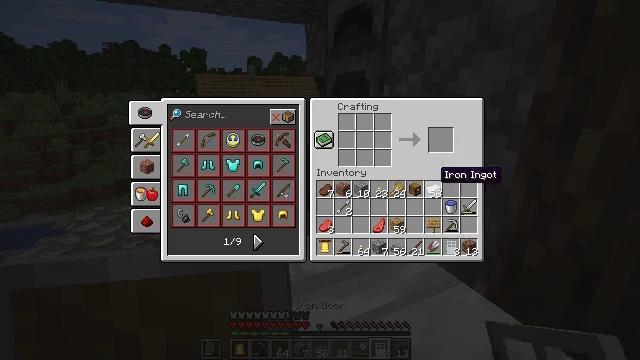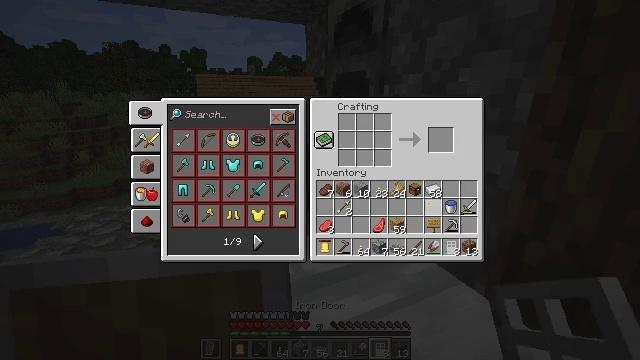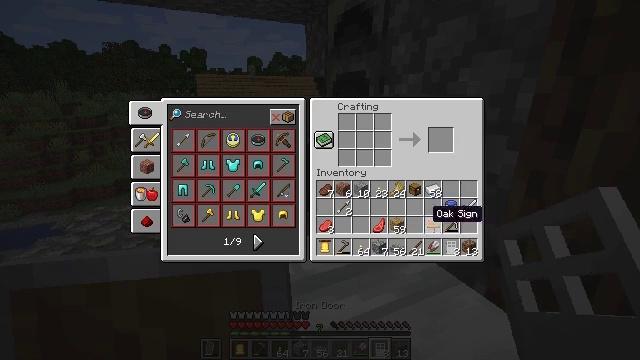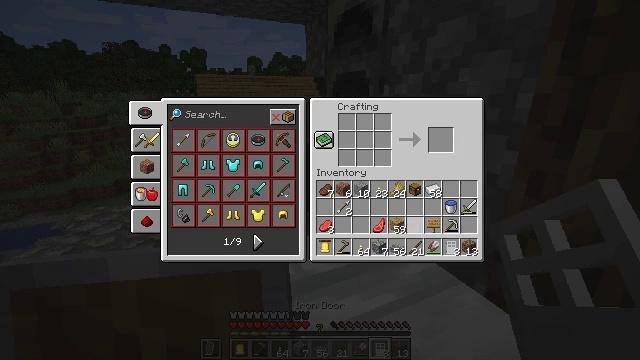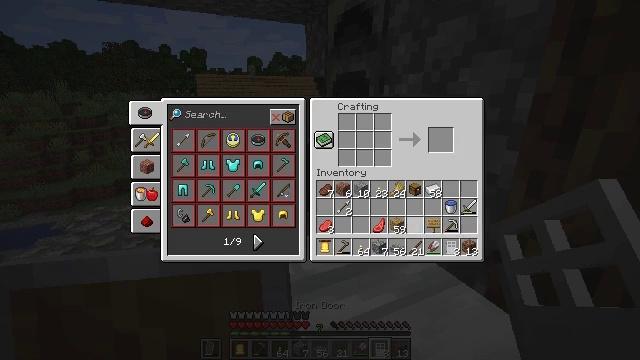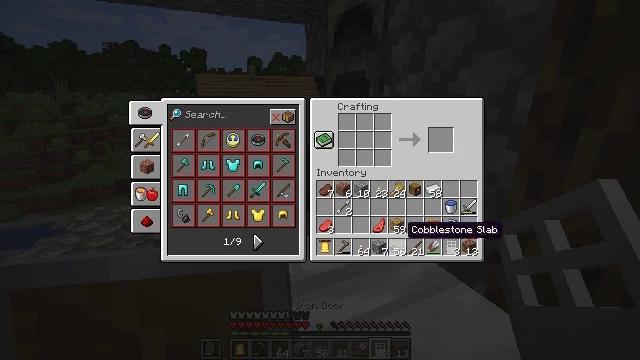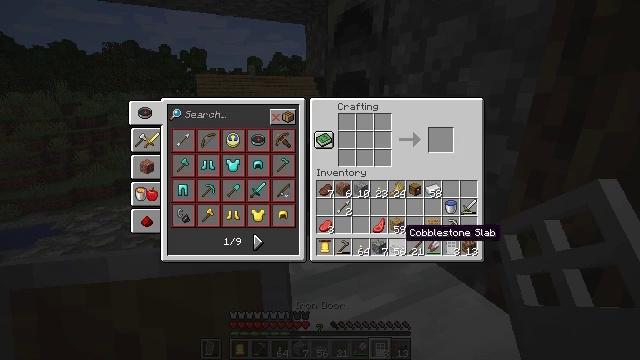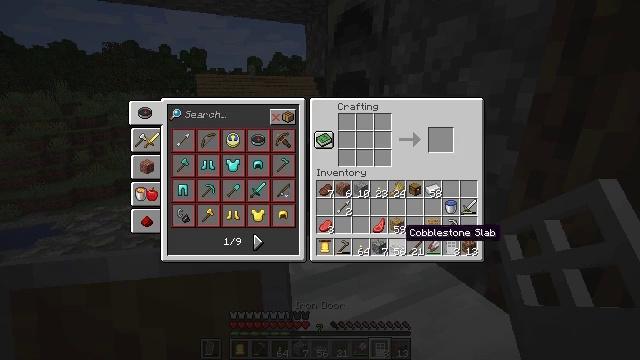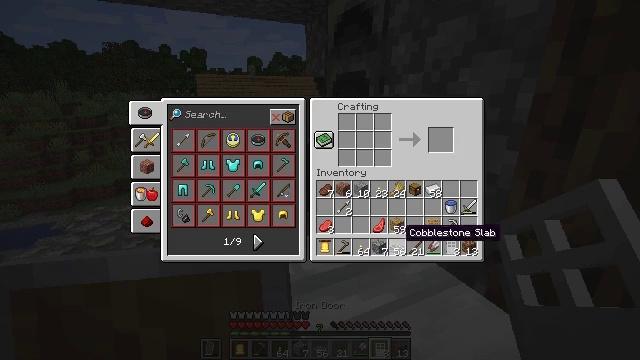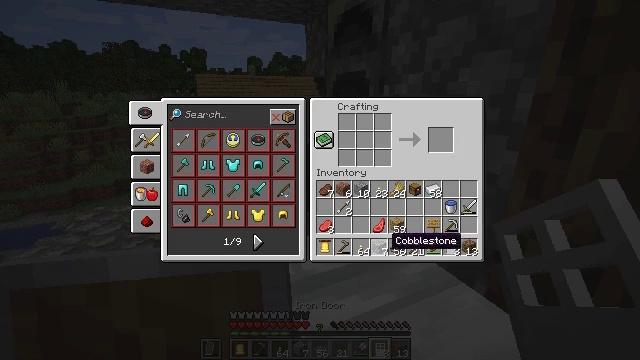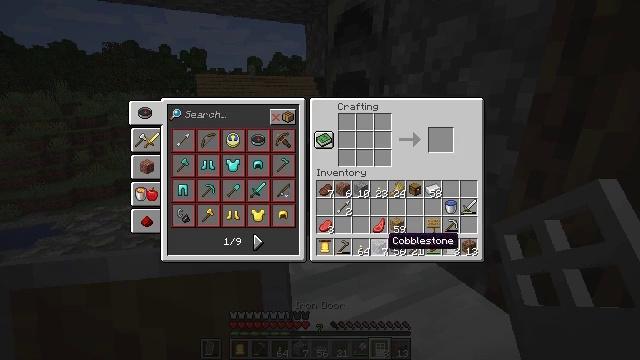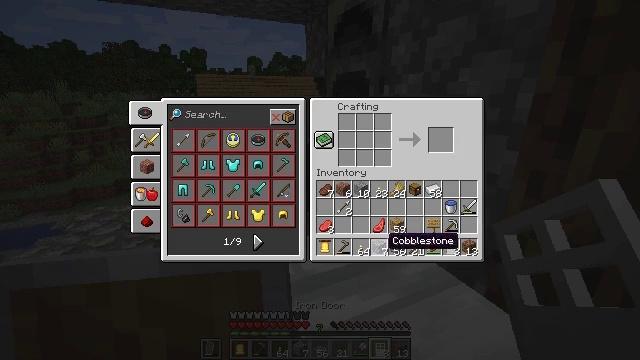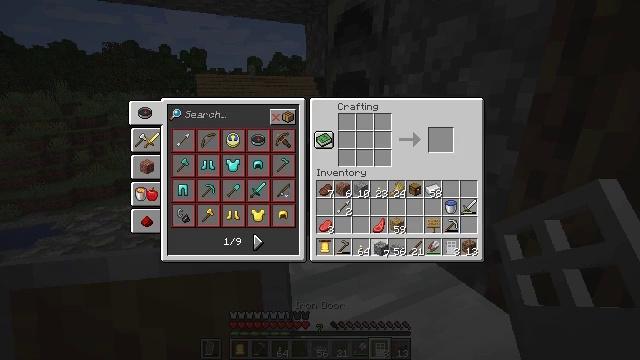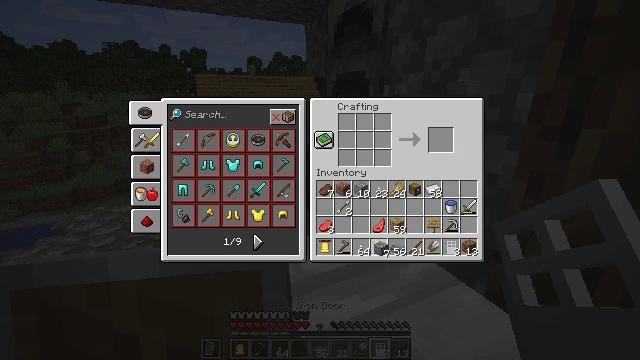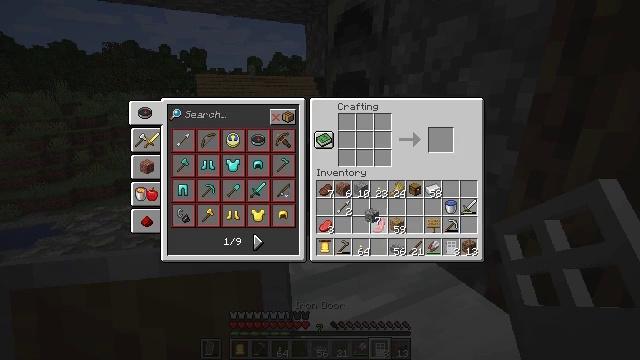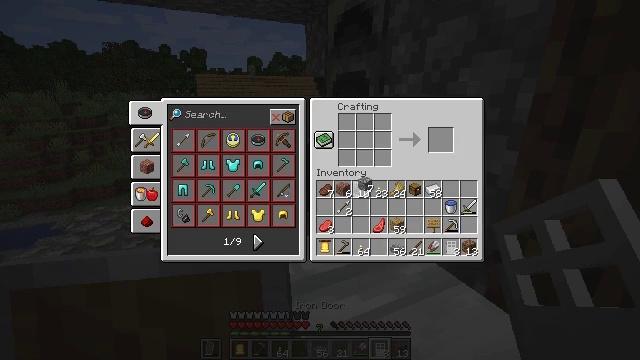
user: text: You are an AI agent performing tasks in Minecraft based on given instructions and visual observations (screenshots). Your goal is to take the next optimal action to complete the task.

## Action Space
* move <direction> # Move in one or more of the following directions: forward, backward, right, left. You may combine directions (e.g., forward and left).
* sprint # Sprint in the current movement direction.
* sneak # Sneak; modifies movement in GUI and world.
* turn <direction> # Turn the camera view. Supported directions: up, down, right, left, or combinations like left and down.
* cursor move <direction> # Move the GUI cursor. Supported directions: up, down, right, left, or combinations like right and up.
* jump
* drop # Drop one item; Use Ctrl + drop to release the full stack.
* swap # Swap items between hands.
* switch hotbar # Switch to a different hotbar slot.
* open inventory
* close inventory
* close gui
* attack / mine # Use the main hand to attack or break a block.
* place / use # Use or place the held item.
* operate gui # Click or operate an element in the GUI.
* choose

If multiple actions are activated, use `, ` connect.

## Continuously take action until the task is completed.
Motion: motion action
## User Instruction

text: Place cobblestone in the furnace to create stone.
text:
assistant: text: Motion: sneak, turn down
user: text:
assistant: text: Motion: turn down
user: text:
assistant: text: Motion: no_op
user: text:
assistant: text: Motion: turn left
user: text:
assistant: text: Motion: turn left
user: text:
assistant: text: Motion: no_op
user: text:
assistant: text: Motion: no_op
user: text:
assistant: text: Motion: no_op
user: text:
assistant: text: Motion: turn left and down
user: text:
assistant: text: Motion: no_op
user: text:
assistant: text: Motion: no_op
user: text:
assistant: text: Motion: attack / mine
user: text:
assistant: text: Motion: attack / mine
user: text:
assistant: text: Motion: turn left and up
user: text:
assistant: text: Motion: turn up
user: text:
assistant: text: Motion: turn up
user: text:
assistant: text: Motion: turn up
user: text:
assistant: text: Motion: no_op
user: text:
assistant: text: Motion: no_op
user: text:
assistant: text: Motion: no_op
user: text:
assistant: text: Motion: no_op
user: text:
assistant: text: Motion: use / place
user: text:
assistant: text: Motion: use / place
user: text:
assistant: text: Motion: use / place
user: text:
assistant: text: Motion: use / place
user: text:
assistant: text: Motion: use / place
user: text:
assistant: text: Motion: no_op
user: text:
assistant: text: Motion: turn down
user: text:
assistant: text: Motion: turn down
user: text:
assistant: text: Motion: turn down